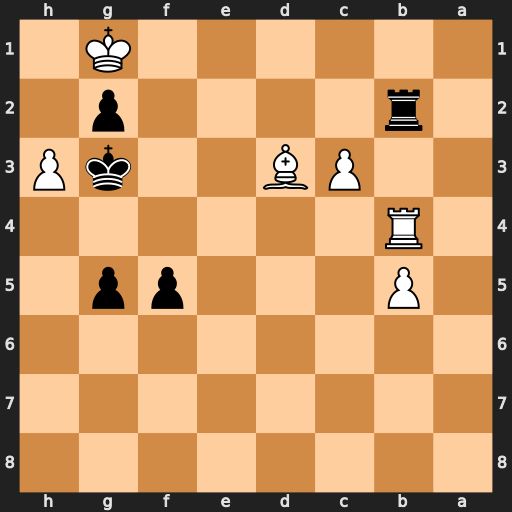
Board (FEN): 8/8/8/1P3pp1/1R6/2PB2kP/1r4p1/6K1
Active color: b
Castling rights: -
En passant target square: -
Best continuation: Rd2 Rb1 Rxd3 b6 Rd8 b7 Rb8